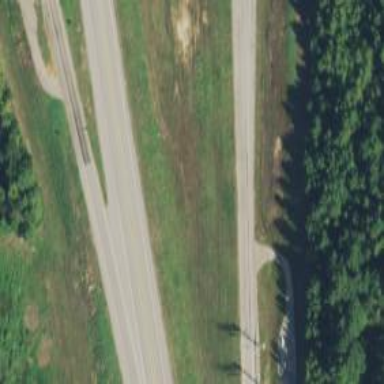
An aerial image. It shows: Trunk link highway with asphalt surface.